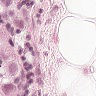
Metastatic tissue present: yes